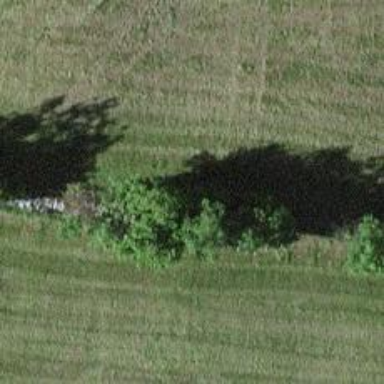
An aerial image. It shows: Dry stone wall barrier.